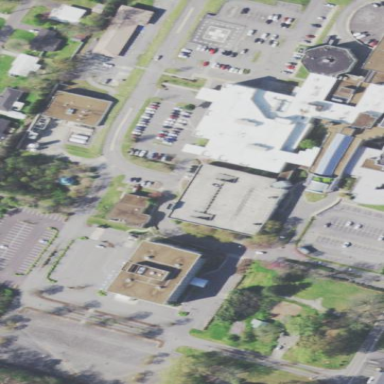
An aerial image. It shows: Hospital providing healthcare services.